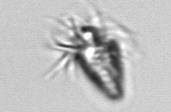
Label: Strombidium_tintinnodes